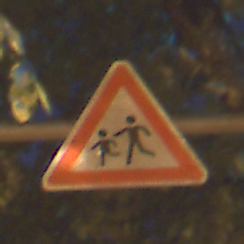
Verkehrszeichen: KinderRechts
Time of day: Night
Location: Outdoor (Urban)
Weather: PartlyCloudy
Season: NotSpecified
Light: Artificial